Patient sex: M
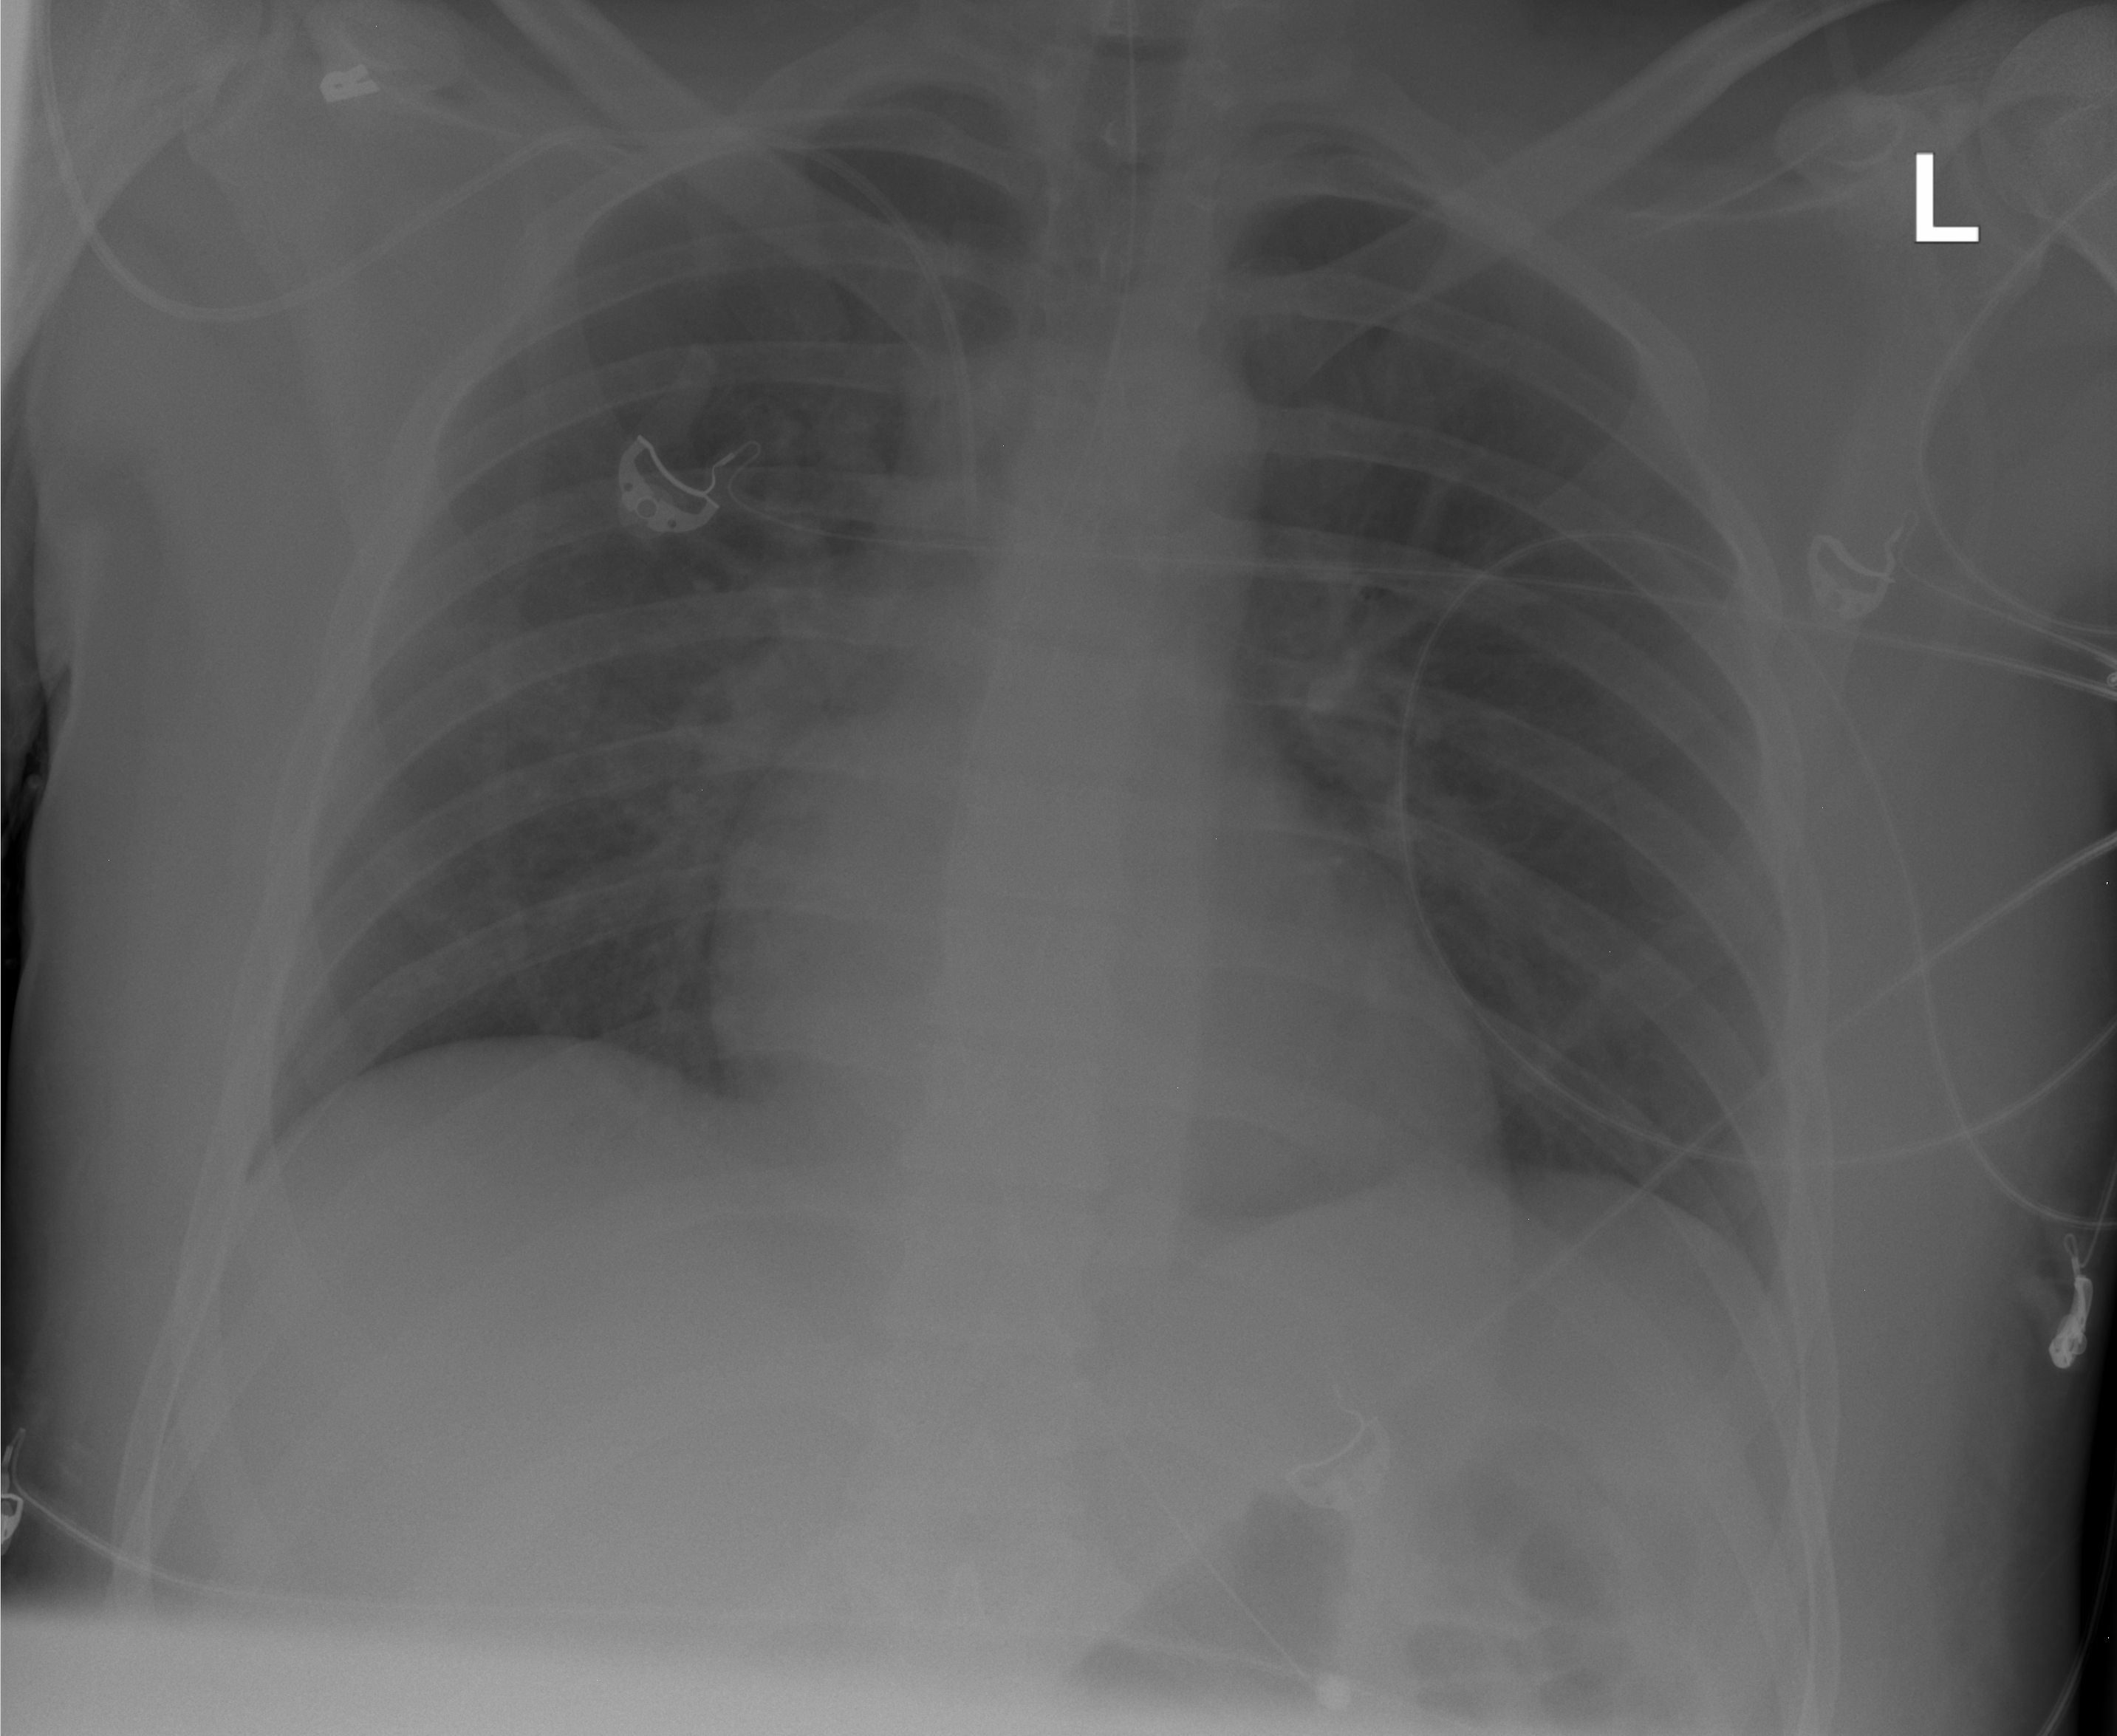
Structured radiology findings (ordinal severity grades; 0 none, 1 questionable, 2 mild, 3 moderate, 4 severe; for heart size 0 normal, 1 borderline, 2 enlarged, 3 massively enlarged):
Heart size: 1
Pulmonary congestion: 1
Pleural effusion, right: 0
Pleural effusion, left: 0
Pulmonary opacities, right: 1
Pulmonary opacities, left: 0
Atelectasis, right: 0
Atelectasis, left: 0